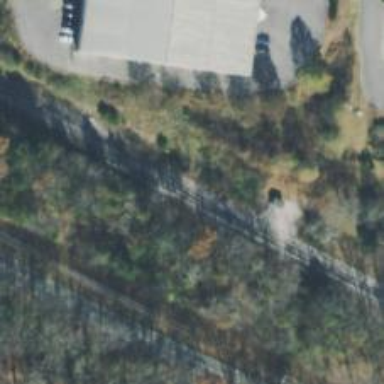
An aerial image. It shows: Railway track.